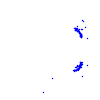
Particle: kaon